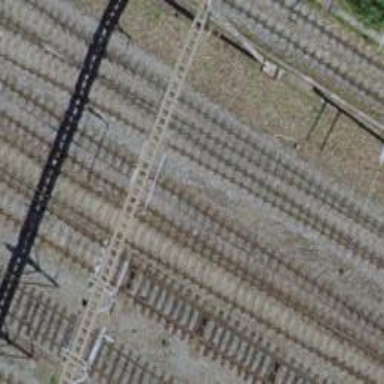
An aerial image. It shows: Single railway track with electrified contact line.